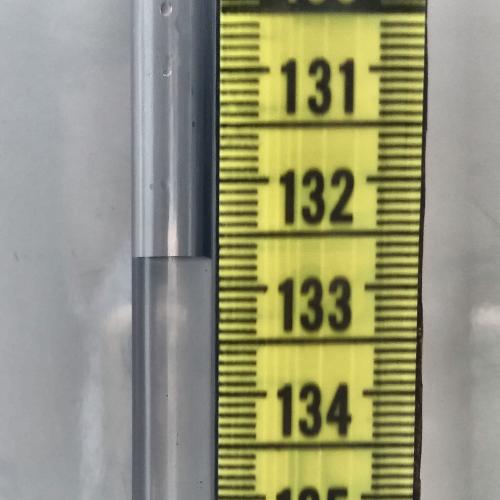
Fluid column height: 132.7 cm